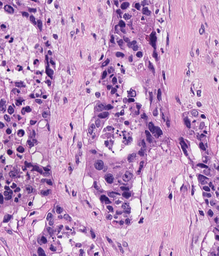
Tumor epithelial tissue: yes
Tumor-associated stroma tissue: yes
Normal tissue: no